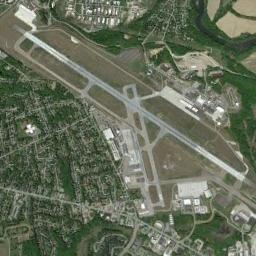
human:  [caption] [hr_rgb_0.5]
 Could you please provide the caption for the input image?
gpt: This airport has only one runway, And its color is white .

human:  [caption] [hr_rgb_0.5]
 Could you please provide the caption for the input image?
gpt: An airport with some staggered runways and open areas on the lawn and dense residential areas around the airport .

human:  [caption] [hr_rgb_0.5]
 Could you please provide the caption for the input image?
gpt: Two roads intersect at the airport .

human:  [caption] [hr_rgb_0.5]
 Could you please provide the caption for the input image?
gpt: An airport is surrounded by many buildings and trees .

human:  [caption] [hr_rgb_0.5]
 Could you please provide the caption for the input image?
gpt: A huge complex airport with many runways and buildings built on a huge lawn .